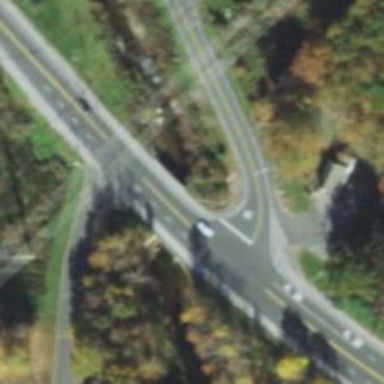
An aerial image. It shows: Tertiary road crossing over beam bridge.